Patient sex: M
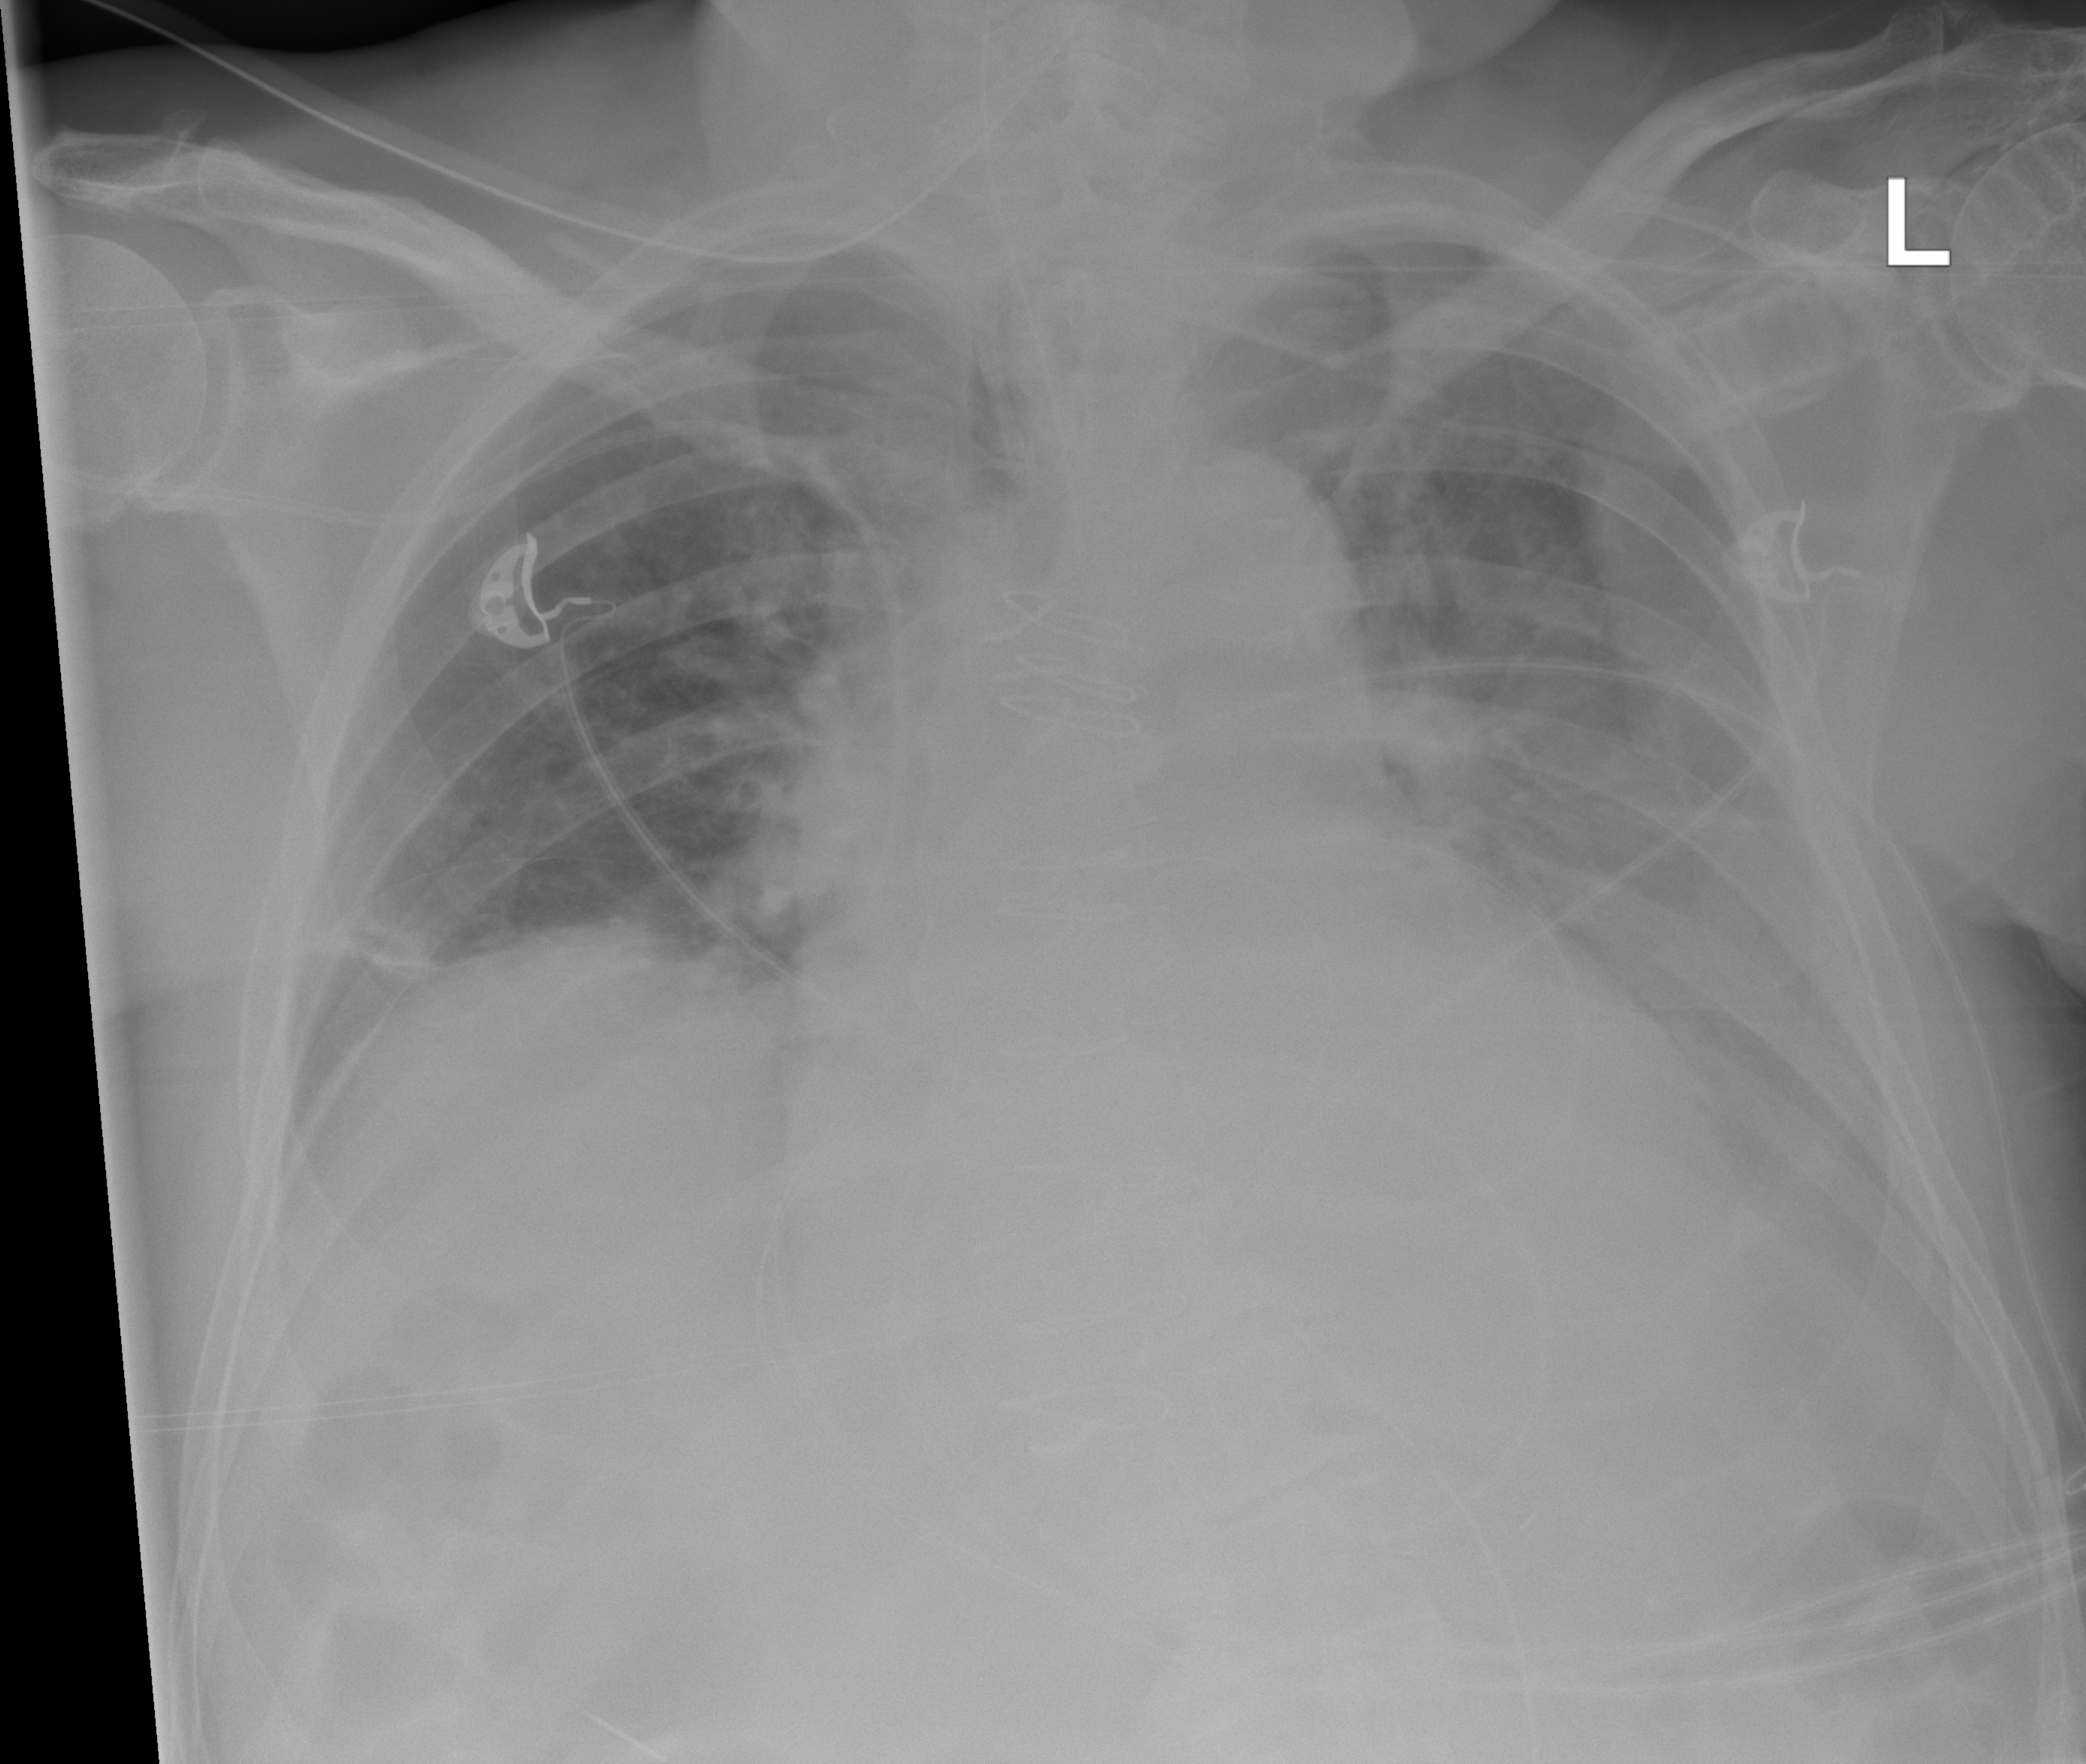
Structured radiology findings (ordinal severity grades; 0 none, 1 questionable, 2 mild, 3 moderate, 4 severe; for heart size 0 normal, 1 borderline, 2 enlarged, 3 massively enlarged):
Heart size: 2
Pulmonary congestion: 0
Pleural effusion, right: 0
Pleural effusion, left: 2
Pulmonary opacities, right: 0
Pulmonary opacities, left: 1
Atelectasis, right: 2
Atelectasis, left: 2